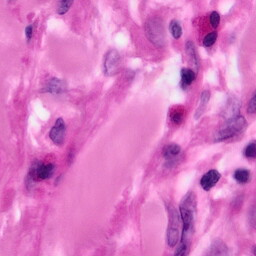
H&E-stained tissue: Pancreatic